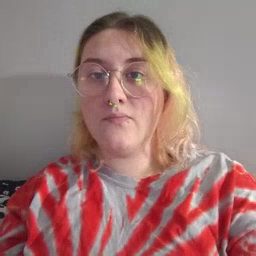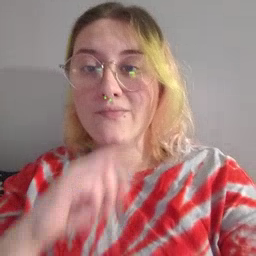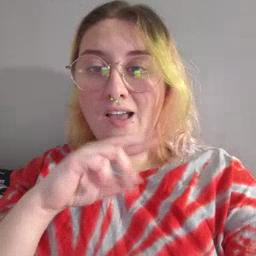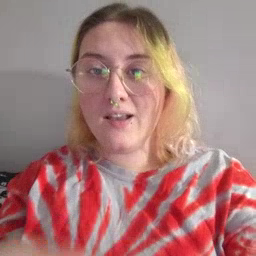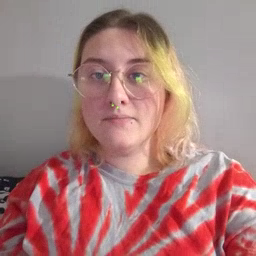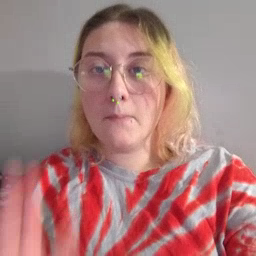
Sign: frog